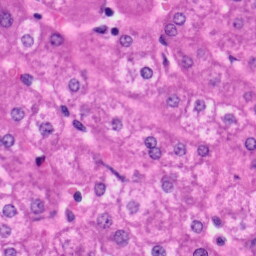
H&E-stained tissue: Liver